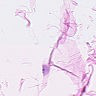
Metastatic tissue present: no